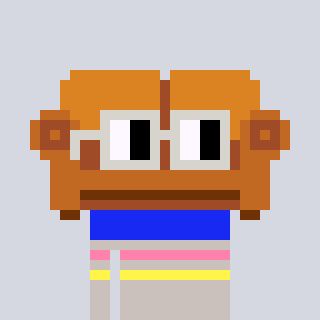
a pixel art character with square light gray glasses, a couch-shaped head and a foggrey-colored body on a cool background